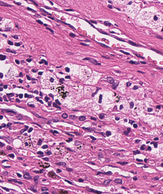
Tumor epithelial tissue: no
Tumor-associated stroma tissue: yes
Normal tissue: no